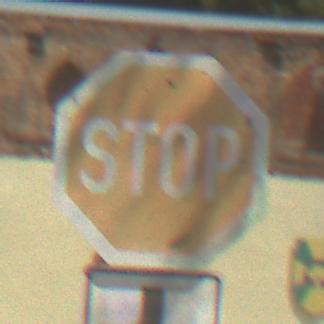
Verkehrszeichen: Stop
Zusatzzeichen unten: VerlaufVorfahrtsstrasse2
Umgebung: Outdoor, Suburban
Tageszeit: Midday
Wetter: PartlyCloudy
Licht: Natural
Jahreszeit: NotSpecified
Kontrast: HighContrast